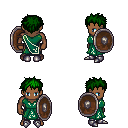
a pixel art fantasy rpg character, male body template, human, dark skin, sash dress, metal pants, green bedhead hairstyle, metal boots, shield, four views (front, back, left, right), 2x2 character sprite sheet, small pixel art, hard edges, no anti-aliasing